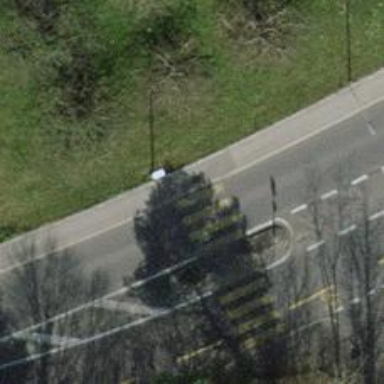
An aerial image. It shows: Kerb barrier.